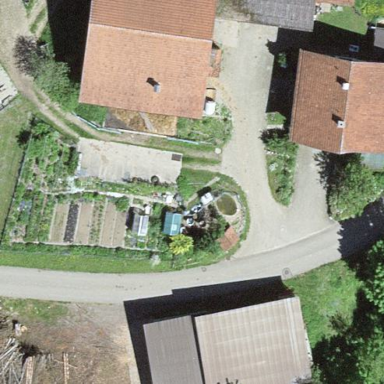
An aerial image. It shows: Farmyard area.